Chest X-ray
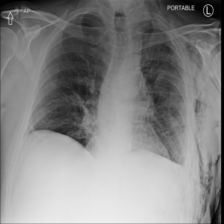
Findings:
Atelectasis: negative
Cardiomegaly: negative
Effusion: negative
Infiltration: negative
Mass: negative
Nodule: negative
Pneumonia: negative
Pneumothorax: positive
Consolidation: negative
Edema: negative
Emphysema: positive
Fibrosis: negative
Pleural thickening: negative
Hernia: negative